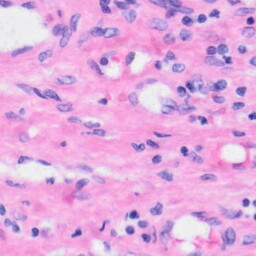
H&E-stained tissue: Liver